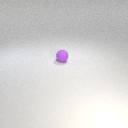
small purple rubber sphere